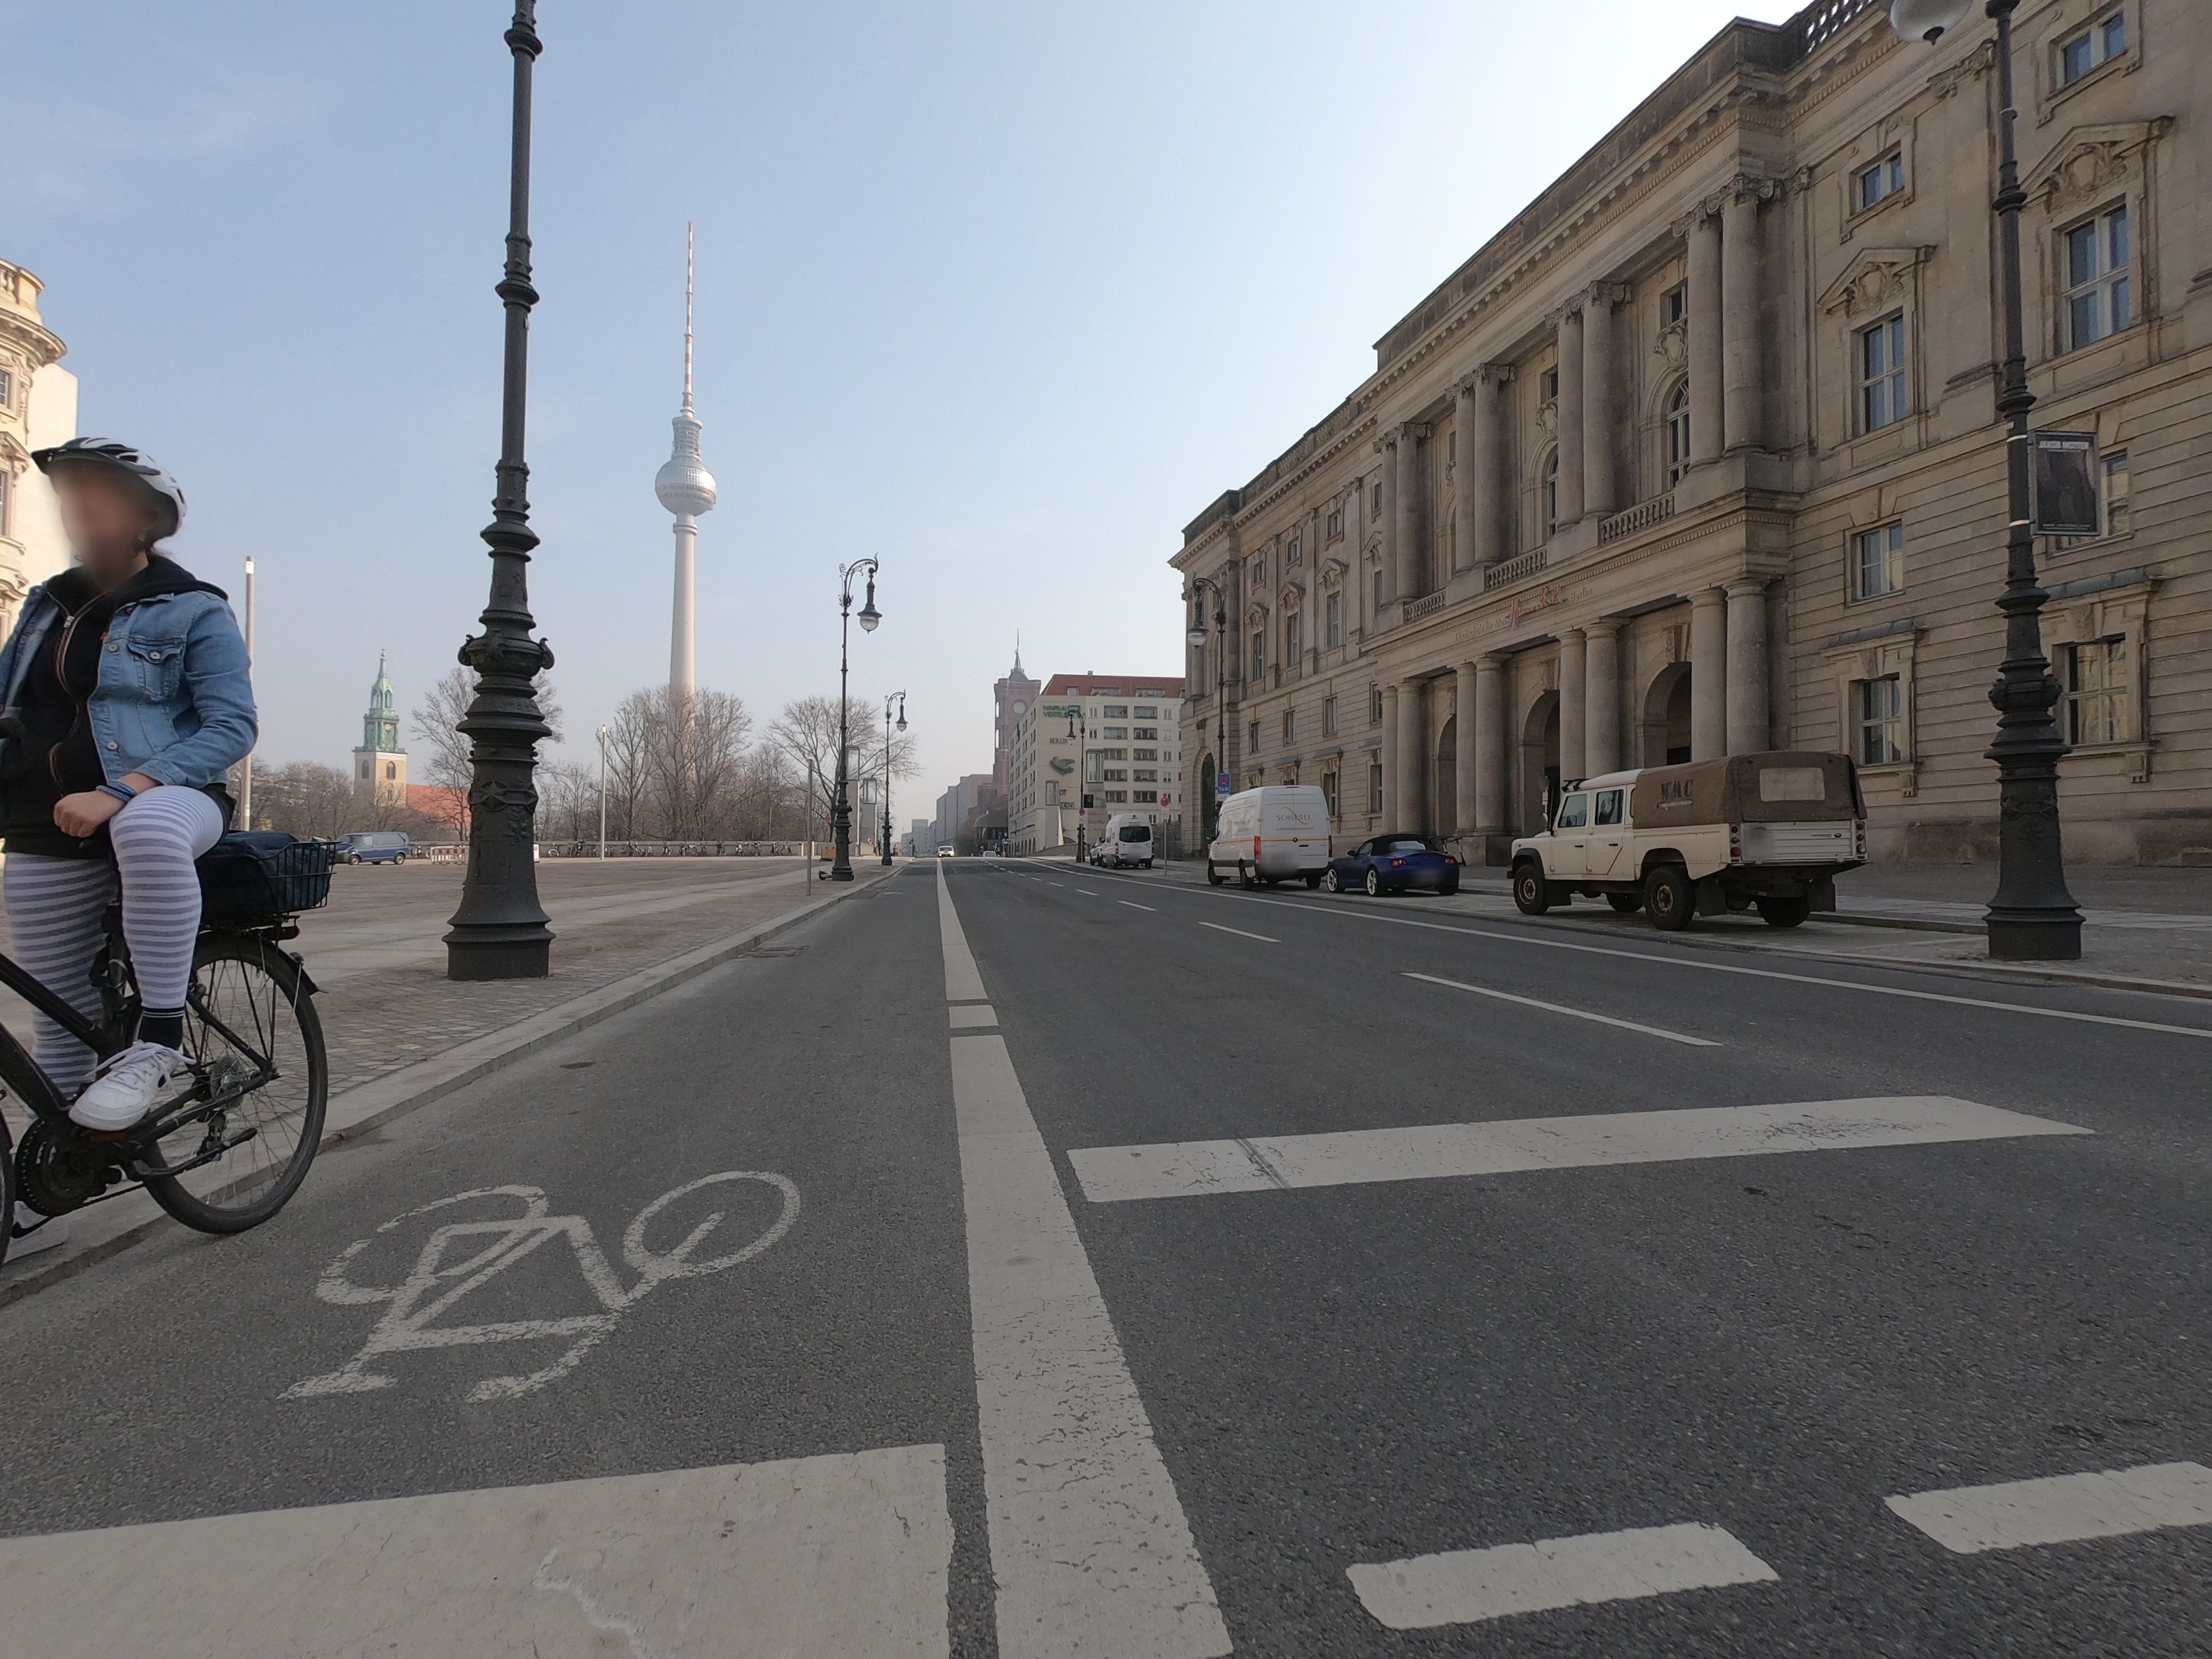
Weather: clear
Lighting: day
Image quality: good
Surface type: cycling surface
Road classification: residential
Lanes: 2
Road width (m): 6
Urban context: urban centre
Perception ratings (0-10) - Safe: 7.99, Lively: 9.4, Beautiful: 3.13, Boring: 2.51, Depressing: 0.87, Wealthy: 3.82